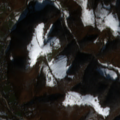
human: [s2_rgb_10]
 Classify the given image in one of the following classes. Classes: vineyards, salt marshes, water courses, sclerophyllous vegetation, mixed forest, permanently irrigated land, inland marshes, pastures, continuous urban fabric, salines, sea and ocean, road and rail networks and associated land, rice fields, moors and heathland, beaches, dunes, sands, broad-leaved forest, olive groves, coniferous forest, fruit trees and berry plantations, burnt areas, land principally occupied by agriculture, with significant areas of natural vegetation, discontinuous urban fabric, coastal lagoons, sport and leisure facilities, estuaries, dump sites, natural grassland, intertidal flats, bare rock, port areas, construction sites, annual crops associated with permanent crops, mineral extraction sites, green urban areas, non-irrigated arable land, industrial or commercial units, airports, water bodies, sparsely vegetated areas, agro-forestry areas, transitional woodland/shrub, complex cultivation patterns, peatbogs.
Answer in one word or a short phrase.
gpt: complex cultivation patterns, broad-leaved forest, natural grassland